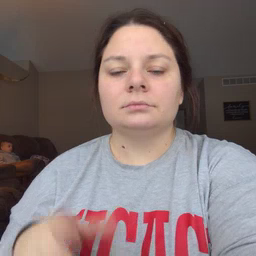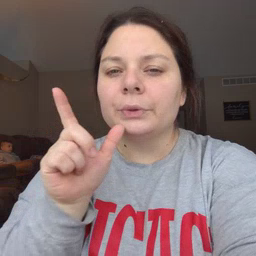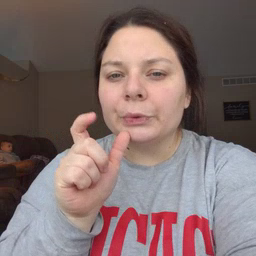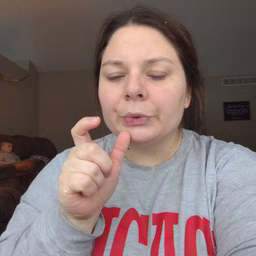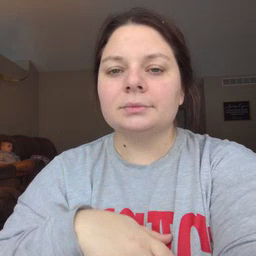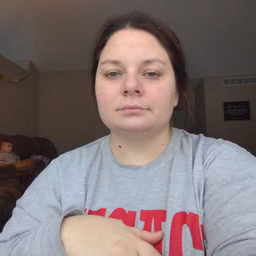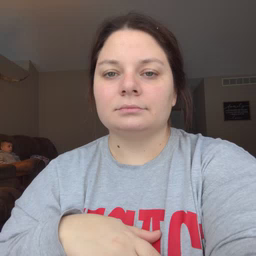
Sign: who